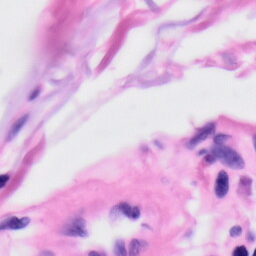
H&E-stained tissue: Skin